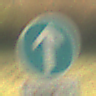
Verkehrszeichen: VorgeschriebeneFahrtrichtungGeradeaus
Zusatzzeichen unten: SonstigeFahrzeugePersonengruppenFrei3
Umgebung: Outdoor, Nature
Tageszeit: MorningAfternoon
Wetter: PartlyCloudy
Licht: Natural
Jahreszeit: NotSpecified
Kontrast: HighContrast